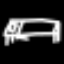
Label: bed